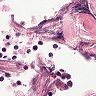
Metastatic tissue present: no